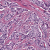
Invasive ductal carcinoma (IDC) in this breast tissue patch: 1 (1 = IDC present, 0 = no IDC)